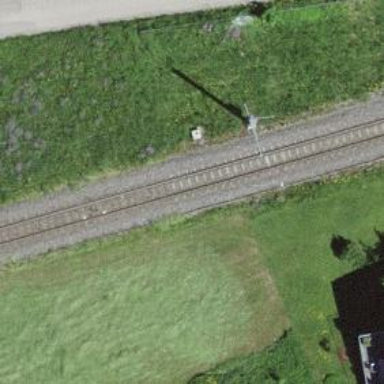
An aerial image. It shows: Narrow-gauge railway with 1 track. The tracks are electrified with contact line.